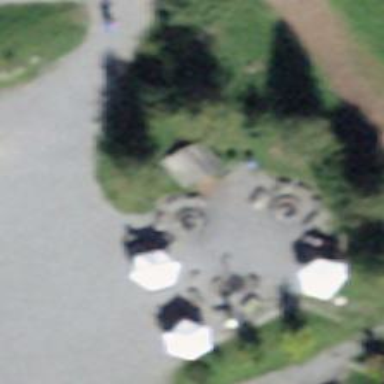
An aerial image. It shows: BBQ amenity.